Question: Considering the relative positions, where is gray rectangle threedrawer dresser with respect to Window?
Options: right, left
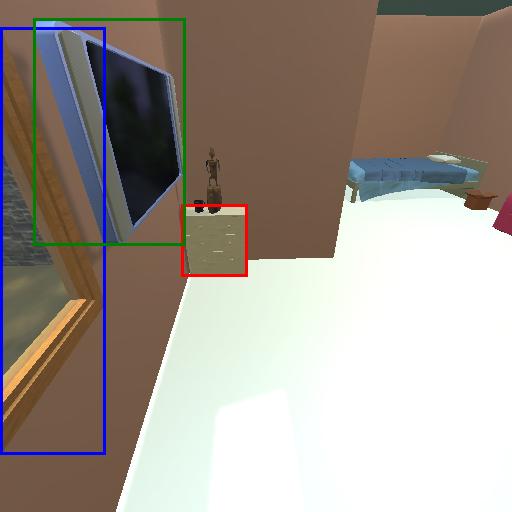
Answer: right